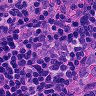
Metastatic tissue present: no